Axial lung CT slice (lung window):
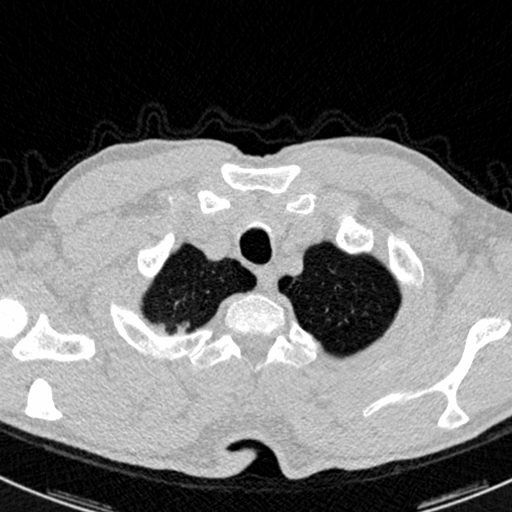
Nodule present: no